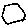
Label: hexagon